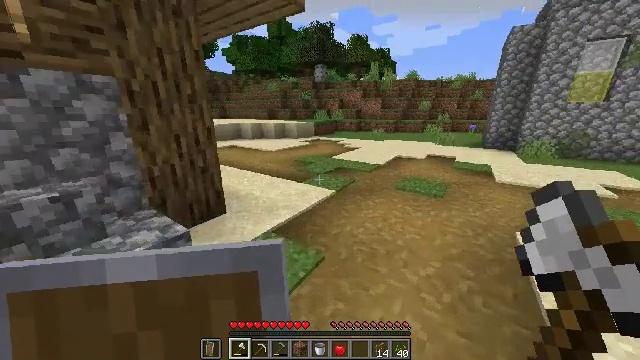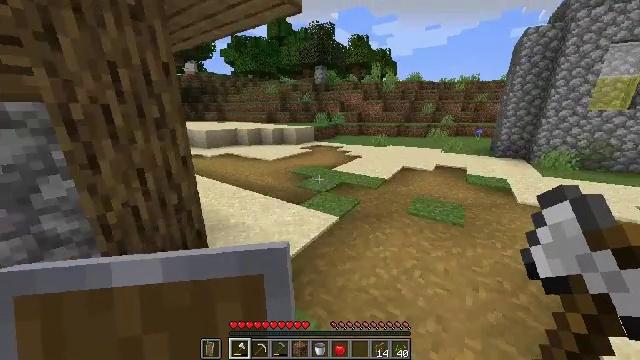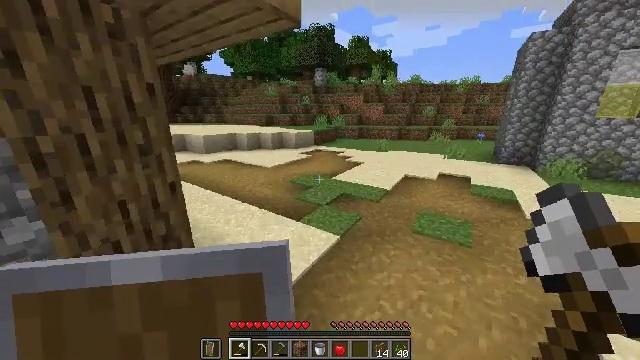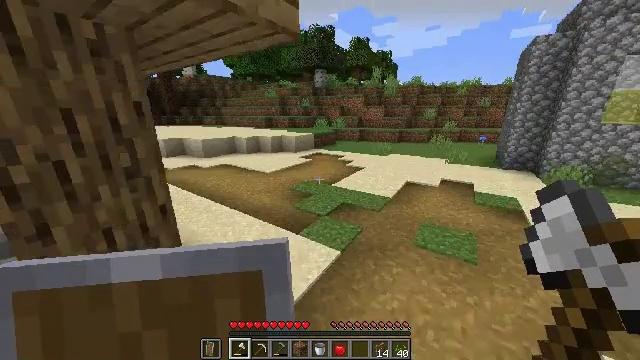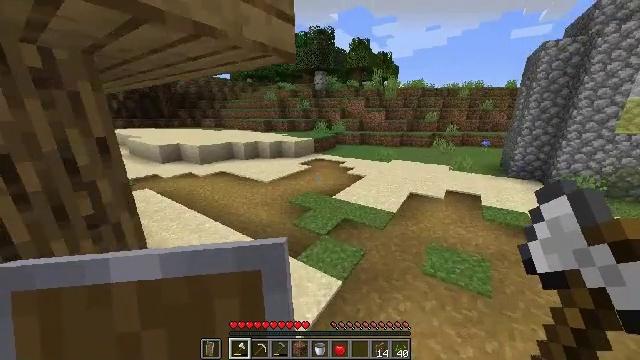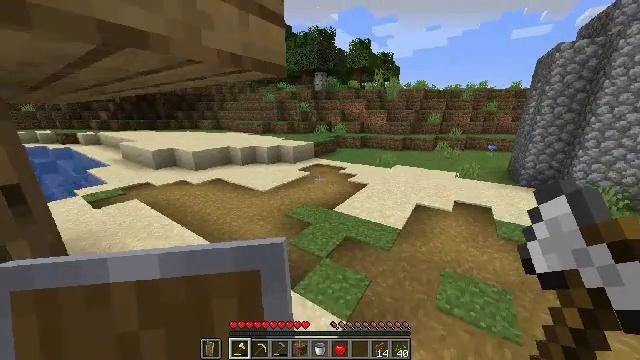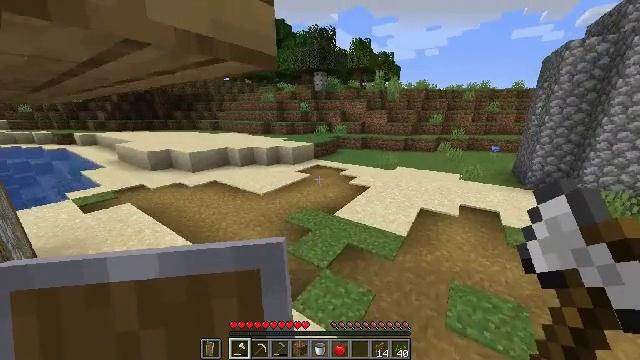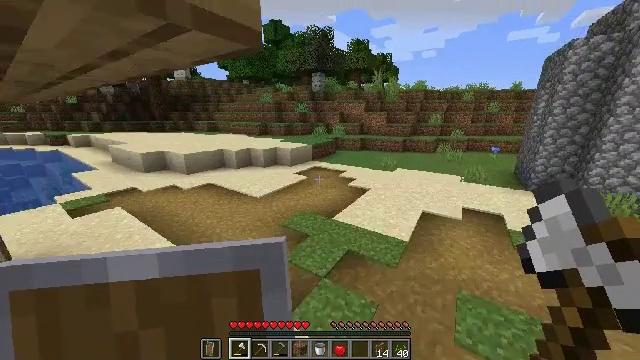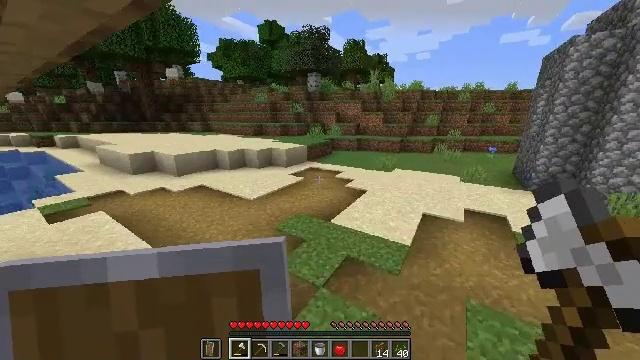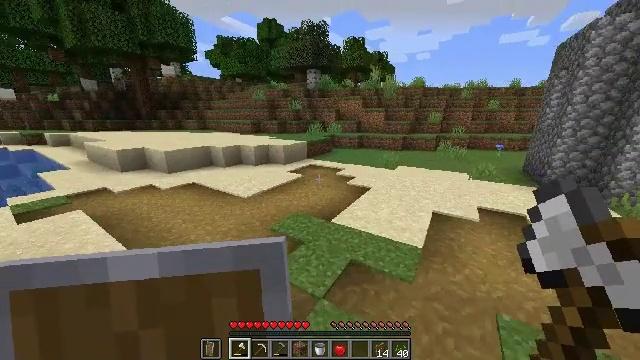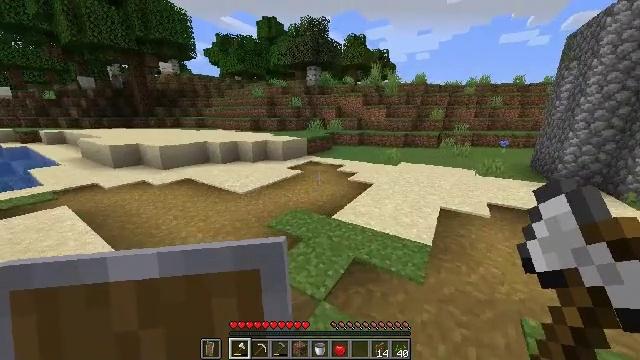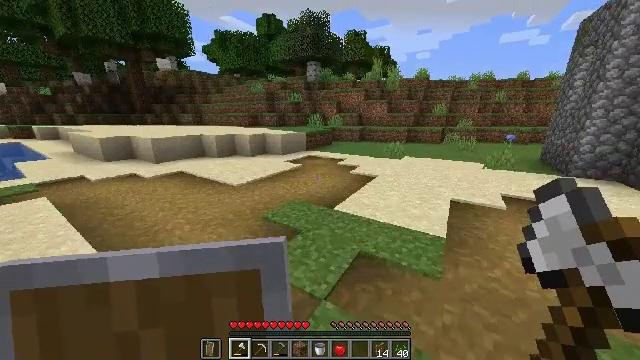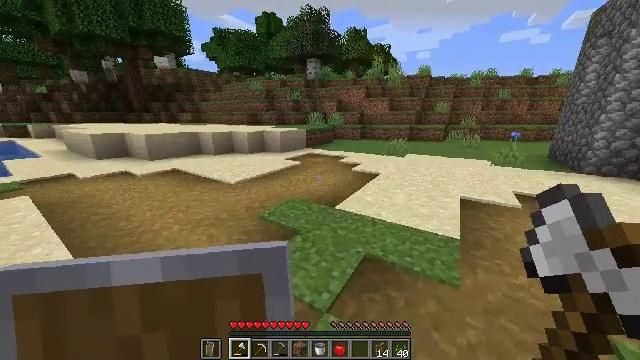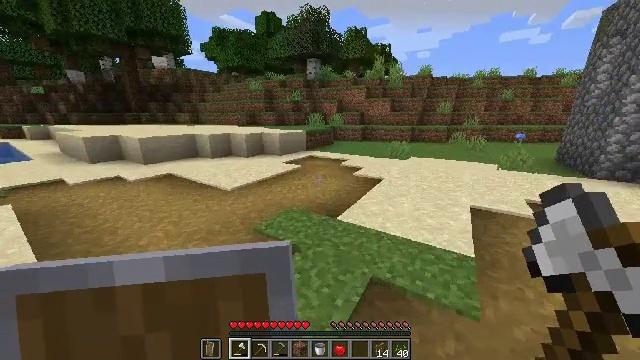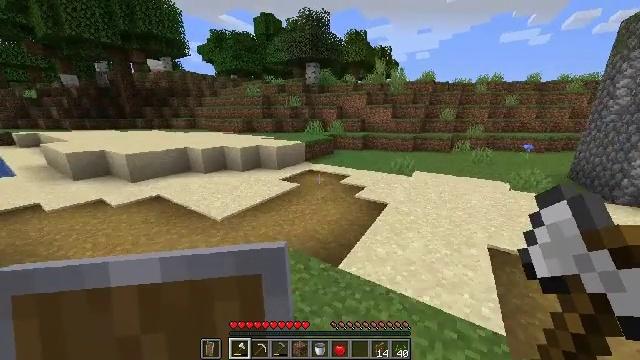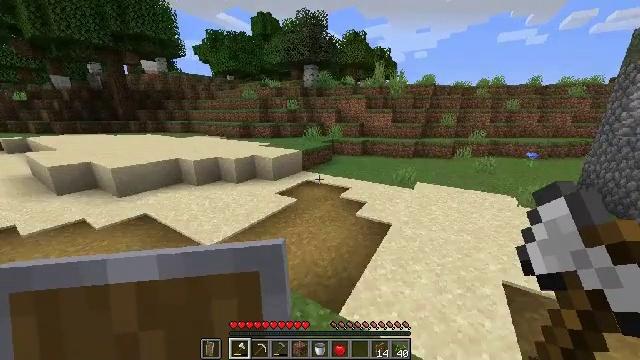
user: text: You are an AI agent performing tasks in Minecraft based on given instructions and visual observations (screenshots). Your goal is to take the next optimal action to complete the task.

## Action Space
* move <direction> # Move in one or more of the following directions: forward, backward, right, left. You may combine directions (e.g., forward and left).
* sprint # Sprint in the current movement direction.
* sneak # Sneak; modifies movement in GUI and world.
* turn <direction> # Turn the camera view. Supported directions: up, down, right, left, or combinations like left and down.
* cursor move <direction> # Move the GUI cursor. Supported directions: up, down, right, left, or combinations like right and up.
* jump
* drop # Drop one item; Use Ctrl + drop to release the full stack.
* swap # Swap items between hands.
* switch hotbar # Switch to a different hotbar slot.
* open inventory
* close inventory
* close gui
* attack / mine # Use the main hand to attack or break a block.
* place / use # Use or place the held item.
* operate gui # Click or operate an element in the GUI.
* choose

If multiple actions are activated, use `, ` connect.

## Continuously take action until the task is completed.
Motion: motion action
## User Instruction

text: Destroy the wheat to collect it.
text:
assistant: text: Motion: move forward, sprint, jump
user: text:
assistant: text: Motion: move forward, sprint, jump
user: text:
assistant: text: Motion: move forward, sprint, jump
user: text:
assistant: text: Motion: move forward, sprint, jump
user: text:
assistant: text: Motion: move forward, sprint, jump
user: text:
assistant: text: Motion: move forward, sprint, jump
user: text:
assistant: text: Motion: move forward, sprint, jump
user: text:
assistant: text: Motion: move forward, sprint, turn right, jump
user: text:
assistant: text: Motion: move forward, sprint, jump
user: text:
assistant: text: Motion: move forward, sprint, jump
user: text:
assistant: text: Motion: move forward, sprint, jump
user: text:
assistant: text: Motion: move forward, sprint, jump
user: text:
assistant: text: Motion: move forward, sprint, jump
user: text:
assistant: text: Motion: move forward, sprint, jump
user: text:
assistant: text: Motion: move forward, sprint, jump
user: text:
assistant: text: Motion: move forward, sprint, jump
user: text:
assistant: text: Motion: move forward, sprint, jump
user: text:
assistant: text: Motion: move forward, sprint, jump
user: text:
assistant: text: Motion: move forward, sprint, turn right and up, jump
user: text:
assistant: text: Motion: move forward, sprint, jump
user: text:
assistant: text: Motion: move forward, sprint, jump
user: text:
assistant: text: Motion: move forward, sprint, jump
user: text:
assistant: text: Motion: move forward, sprint, jump
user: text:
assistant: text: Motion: move forward, sprint, jump
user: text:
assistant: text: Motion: move forward, sprint, jump
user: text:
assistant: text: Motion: move forward, sprint, jump
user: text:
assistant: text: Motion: move forward, sprint, jump
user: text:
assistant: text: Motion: move forward, sprint, jump
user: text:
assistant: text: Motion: move forward, sprint, turn left and up, jump
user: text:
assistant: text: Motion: move forward, sprint, turn left and up, jump